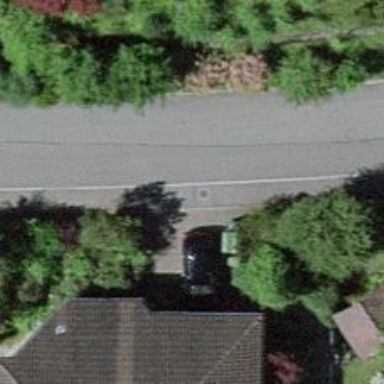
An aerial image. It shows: Driveway leading to service road.